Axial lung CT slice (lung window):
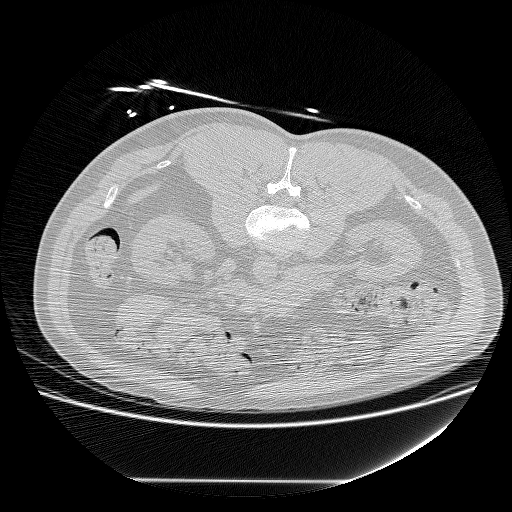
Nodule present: no